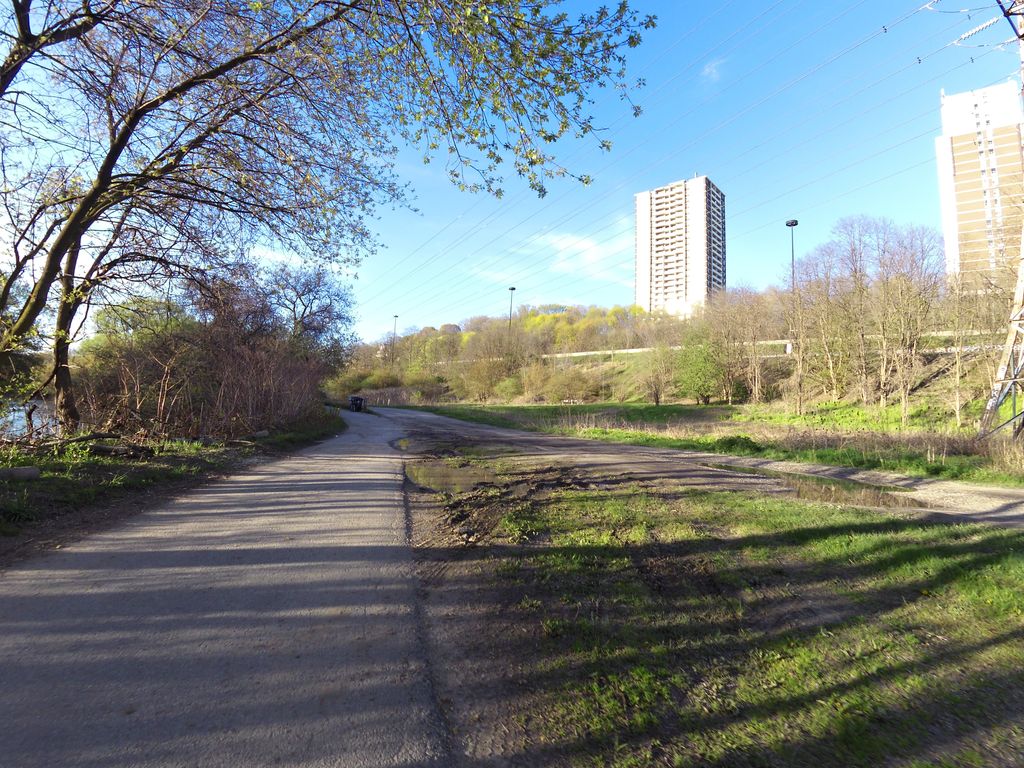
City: toronto